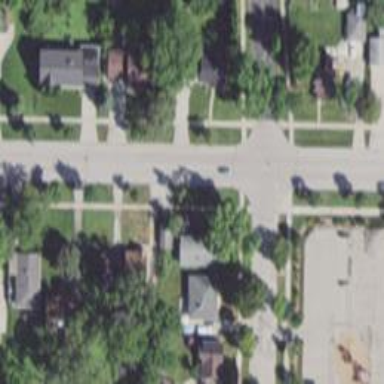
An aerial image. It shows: Unmarked road crossing.